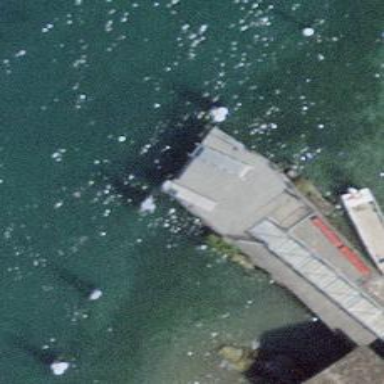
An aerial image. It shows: Ferry terminal with designated stop for public transport. The terminal serves ferries and provides mooring services.